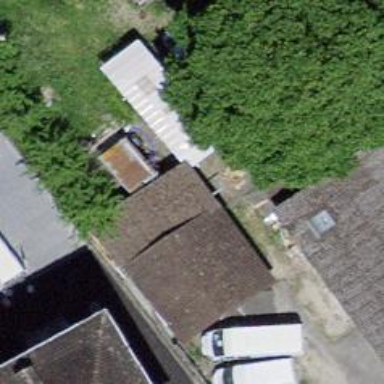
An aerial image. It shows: Garage.